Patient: sex M, age 60
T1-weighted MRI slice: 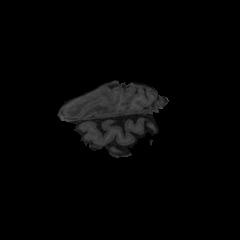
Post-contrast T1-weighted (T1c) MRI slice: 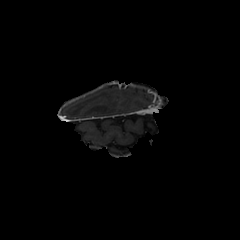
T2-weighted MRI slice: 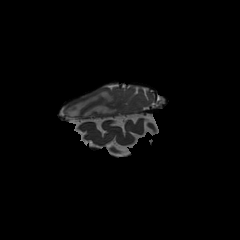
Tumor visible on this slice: yes
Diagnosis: Glioblastoma, IDH-wildtype
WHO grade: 4